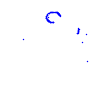
Particle: proton